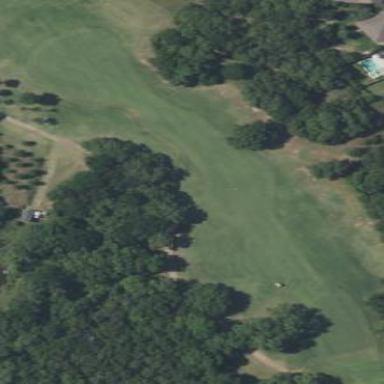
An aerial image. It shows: Golf fairway surrounded by grass.